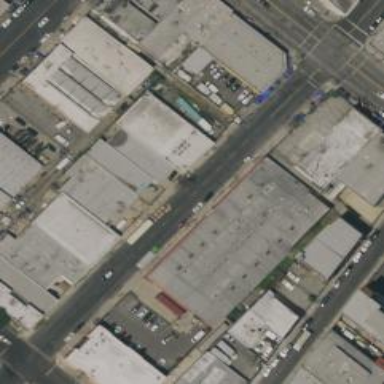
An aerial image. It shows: Warehouse.